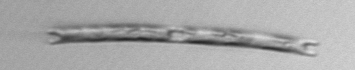
Label: Eucampia_morphytype1